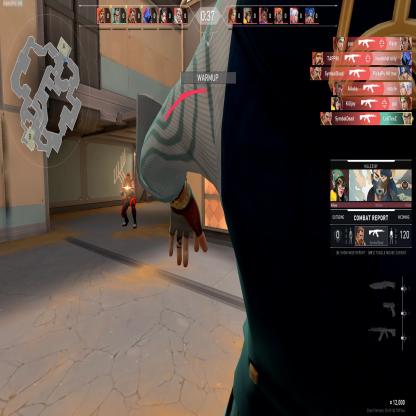
Label: enemy